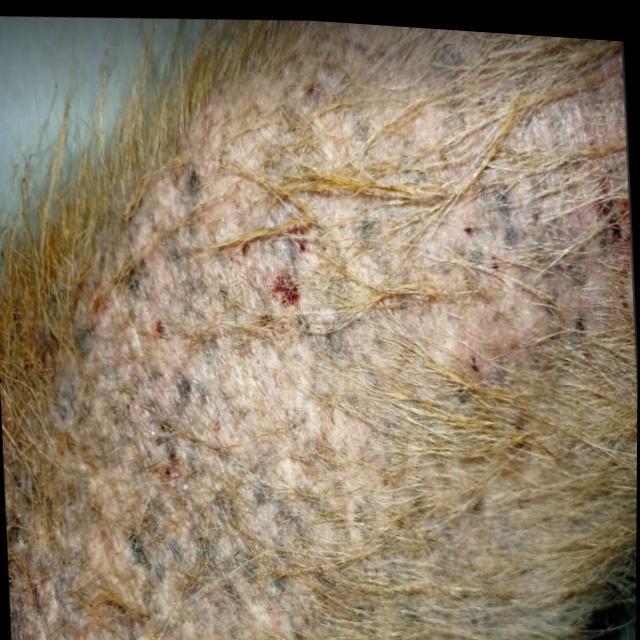
Canine demodicosis (Demodex mange) — caused by Demodex canis mites. Presents with alopecia, follicular papules, pustules, and comedones. Often localized on face and forelimbs.